Field crop: maize
Growth stage: 1
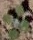
Species: chenopodium